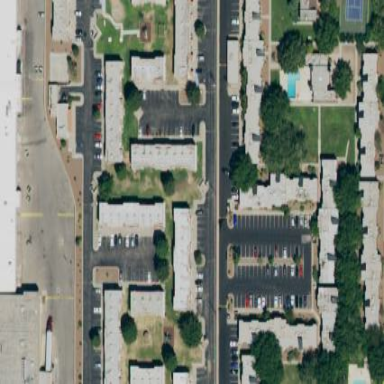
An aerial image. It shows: Residential area with apartments.